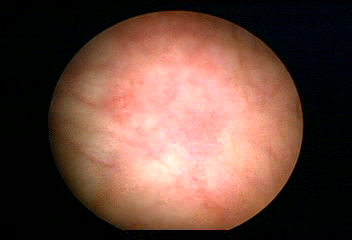
Modality: WLC
Class: Normal mucosa
Bladder cancer association: No